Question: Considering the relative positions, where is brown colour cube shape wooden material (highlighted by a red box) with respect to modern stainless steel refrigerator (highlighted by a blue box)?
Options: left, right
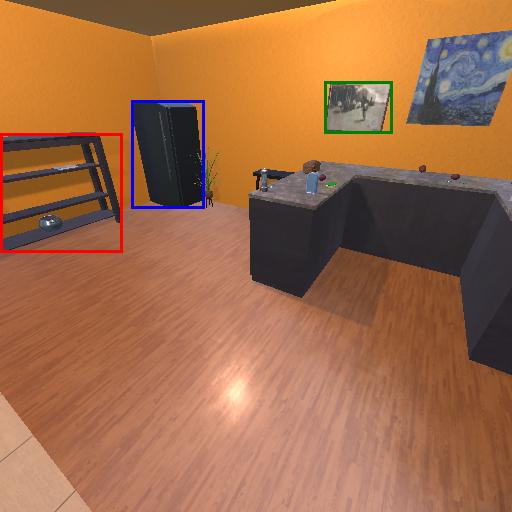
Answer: left